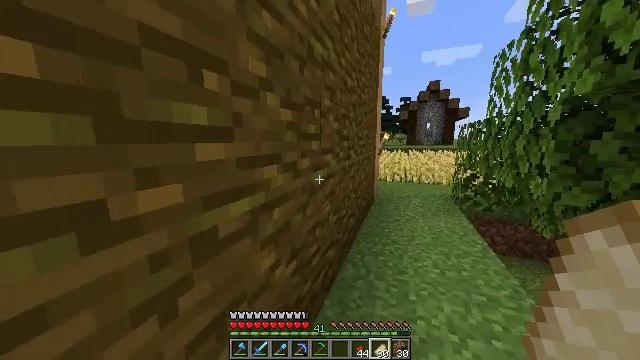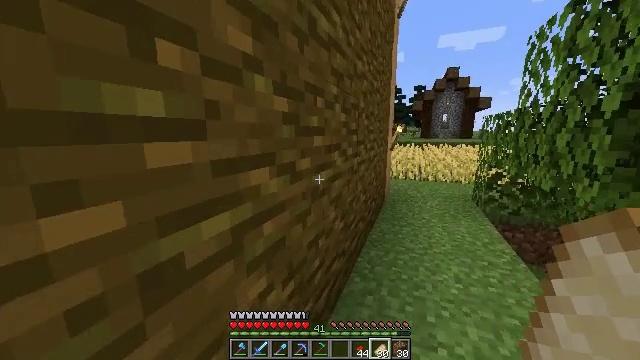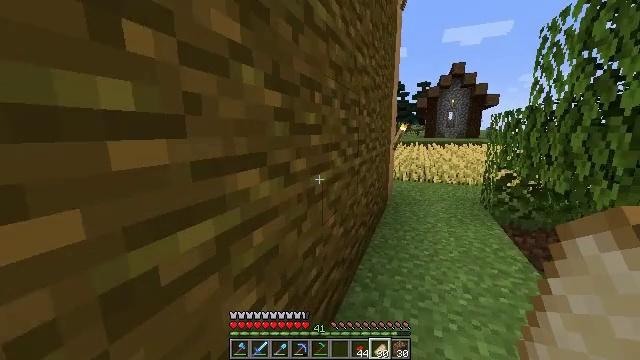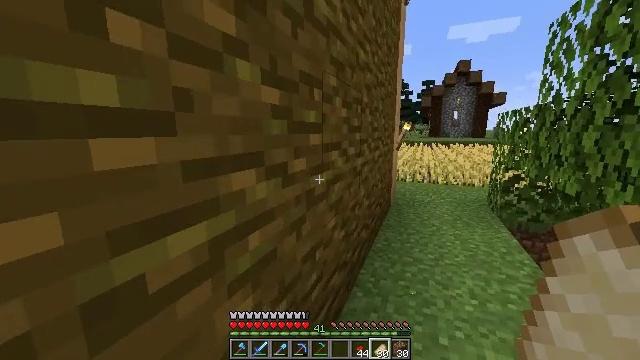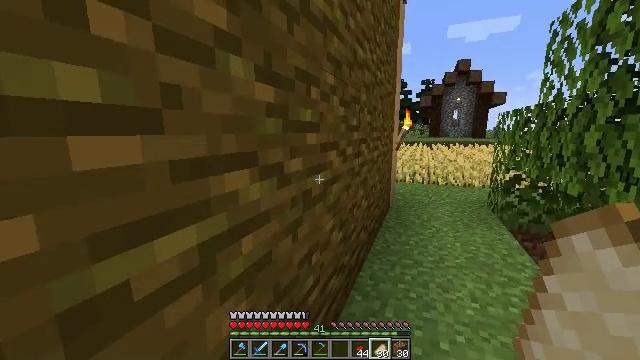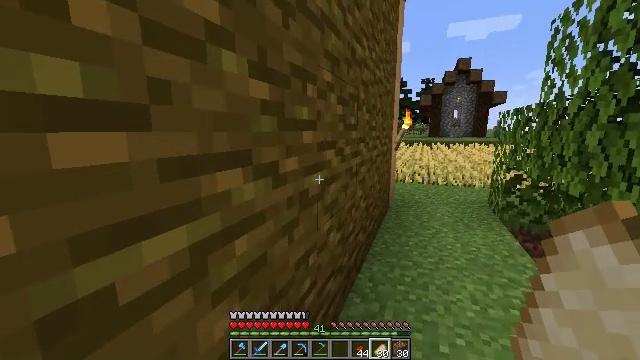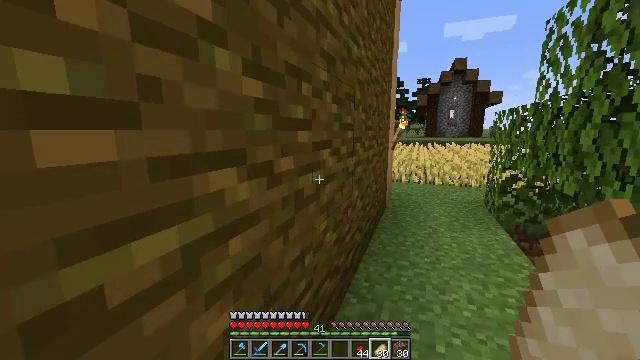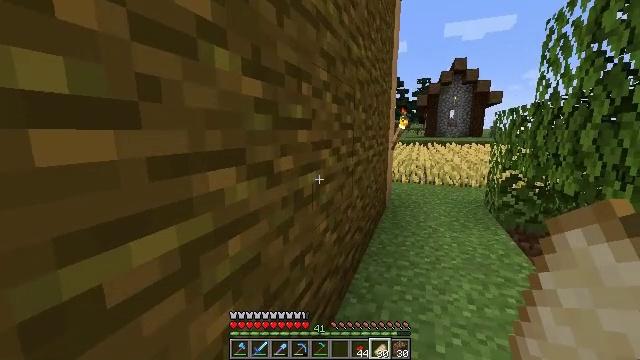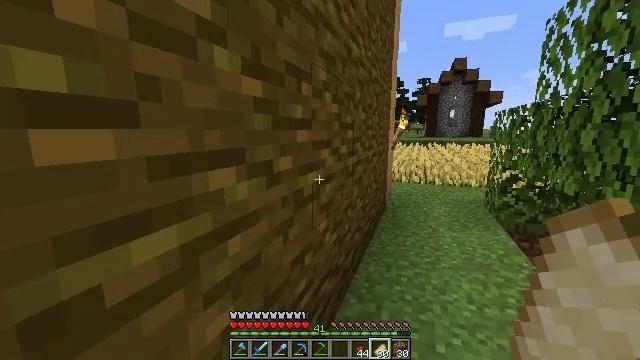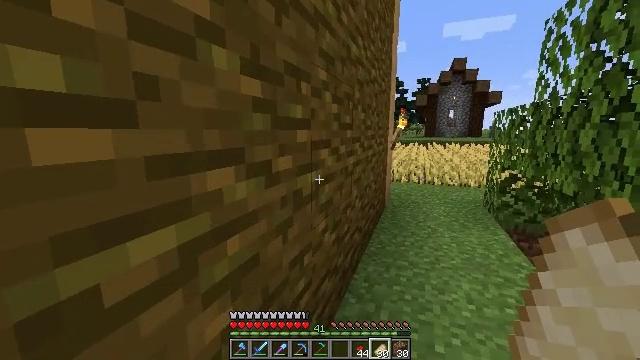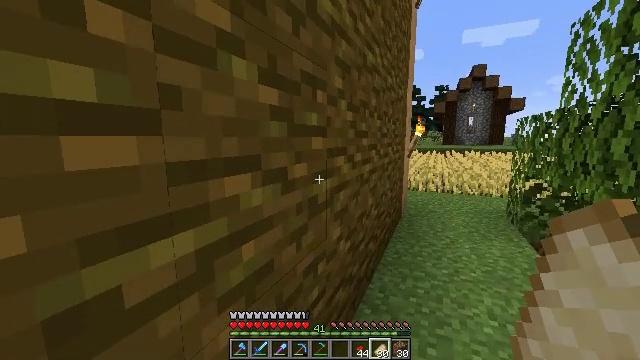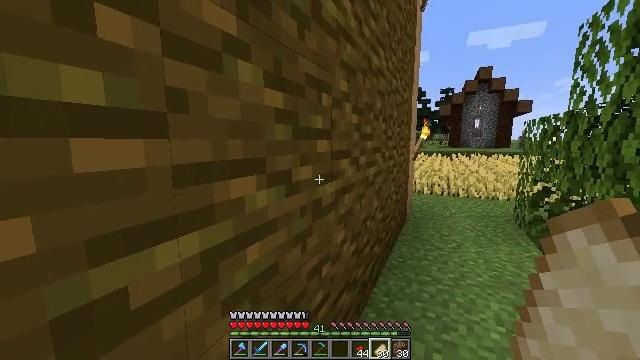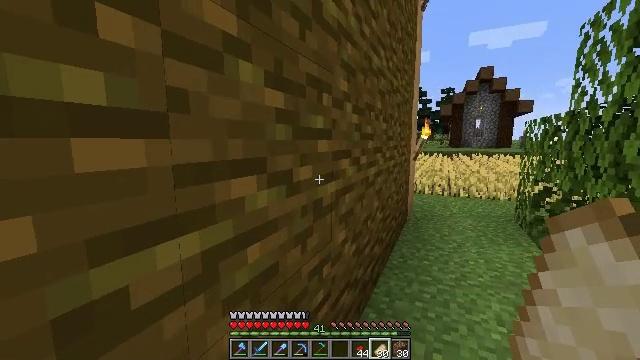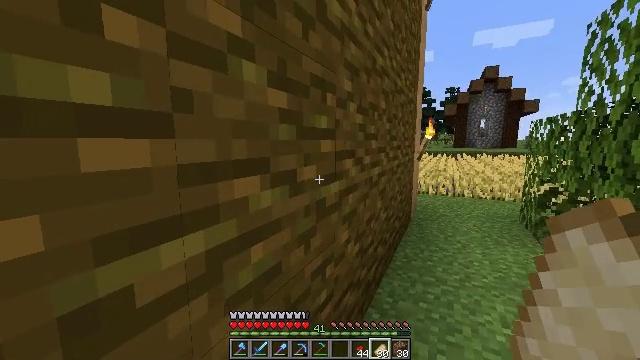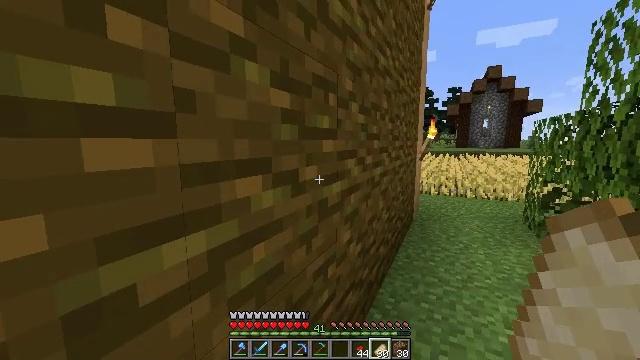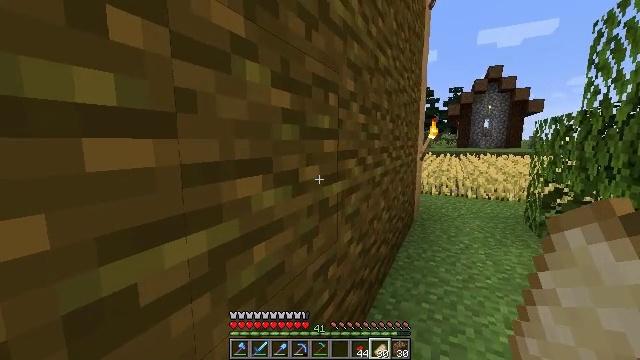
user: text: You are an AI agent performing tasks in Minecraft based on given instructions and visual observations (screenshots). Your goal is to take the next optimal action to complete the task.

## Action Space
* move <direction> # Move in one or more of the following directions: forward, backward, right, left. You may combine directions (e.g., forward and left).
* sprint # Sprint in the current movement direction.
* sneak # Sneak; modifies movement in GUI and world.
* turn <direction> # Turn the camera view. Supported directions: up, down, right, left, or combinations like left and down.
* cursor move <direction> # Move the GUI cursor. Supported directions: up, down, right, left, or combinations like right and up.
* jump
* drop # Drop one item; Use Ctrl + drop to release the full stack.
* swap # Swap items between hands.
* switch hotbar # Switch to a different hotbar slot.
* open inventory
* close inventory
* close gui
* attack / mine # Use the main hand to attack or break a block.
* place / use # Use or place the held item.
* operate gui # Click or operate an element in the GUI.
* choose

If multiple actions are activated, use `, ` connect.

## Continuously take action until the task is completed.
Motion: motion action
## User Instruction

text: Use dried kelp to make a dried kelp block.
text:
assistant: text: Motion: turn left and down
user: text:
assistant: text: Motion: no_op
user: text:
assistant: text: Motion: no_op
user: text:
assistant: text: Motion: no_op
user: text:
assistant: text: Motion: no_op
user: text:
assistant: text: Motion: no_op
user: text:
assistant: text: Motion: no_op
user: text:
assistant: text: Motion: no_op
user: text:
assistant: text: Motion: no_op
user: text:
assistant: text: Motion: turn left and up
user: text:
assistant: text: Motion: turn left
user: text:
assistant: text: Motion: no_op
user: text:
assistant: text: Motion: no_op
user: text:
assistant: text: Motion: no_op
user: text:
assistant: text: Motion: no_op
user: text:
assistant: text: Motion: no_op
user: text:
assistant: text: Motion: no_op
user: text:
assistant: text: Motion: turn left
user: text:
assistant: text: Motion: turn left
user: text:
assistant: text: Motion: turn left
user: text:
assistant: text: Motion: no_op
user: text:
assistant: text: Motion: no_op
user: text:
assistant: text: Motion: no_op
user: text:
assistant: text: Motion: no_op
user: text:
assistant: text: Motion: no_op
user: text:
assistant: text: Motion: no_op
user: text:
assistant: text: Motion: no_op
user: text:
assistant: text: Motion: turn left
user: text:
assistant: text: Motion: turn left and down
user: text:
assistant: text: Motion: turn left and down